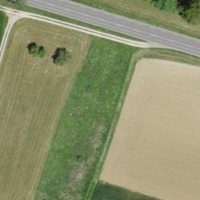
EUNIS habitat code: 52
Species observed at this site:
Milvus milvus